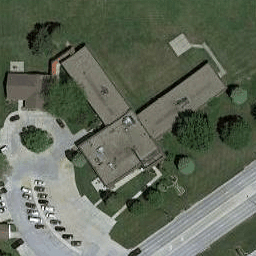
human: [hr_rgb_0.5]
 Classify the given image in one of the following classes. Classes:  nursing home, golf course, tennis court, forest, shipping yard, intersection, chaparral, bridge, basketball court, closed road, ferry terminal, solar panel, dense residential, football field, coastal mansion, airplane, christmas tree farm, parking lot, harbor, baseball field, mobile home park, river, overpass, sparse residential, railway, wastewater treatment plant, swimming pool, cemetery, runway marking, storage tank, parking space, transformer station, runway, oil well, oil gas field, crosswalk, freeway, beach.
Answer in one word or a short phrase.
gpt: nursing home